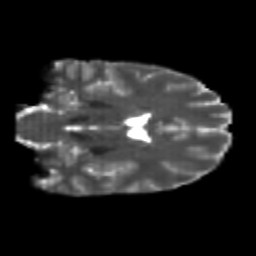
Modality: T2w
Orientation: coronal
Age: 21
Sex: female
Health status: healthy
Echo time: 0.074 s